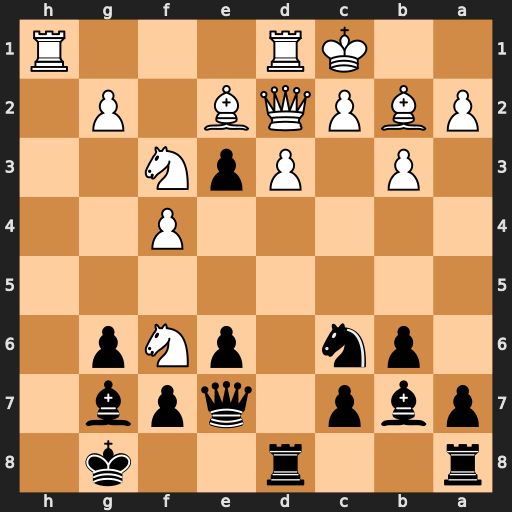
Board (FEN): r2r2k1/pbp1qpb1/1pn1pNp1/8/5P2/1P1PpN2/PBPQB1P1/2KR3R
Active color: b
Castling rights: -
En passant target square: -
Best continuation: Qxf6 Bxf6 exd2+